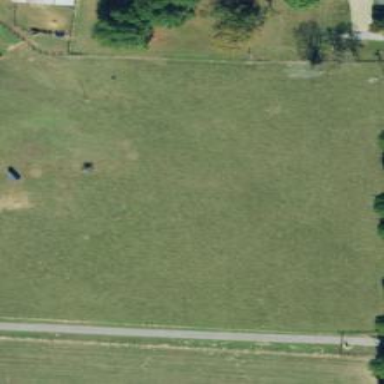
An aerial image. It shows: Pasture area used as meadow.